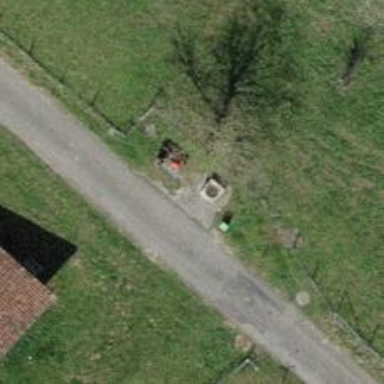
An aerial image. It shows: Bench.